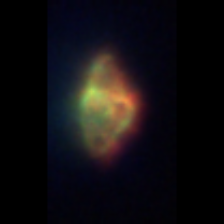
Taxon: Gyrodinium
Group: Dinoflagellates